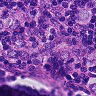
Metastatic tissue present: yes